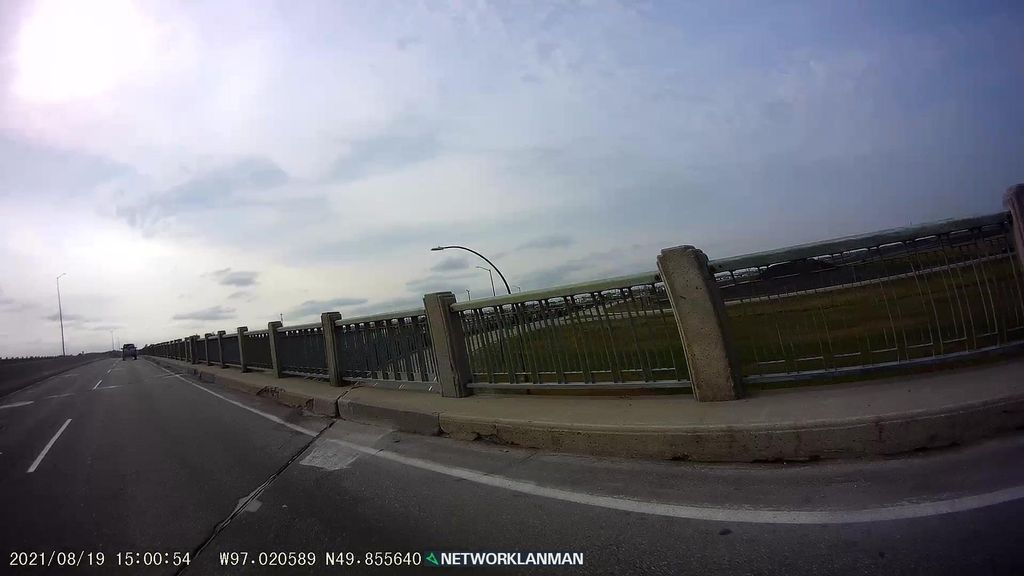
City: winnipeg